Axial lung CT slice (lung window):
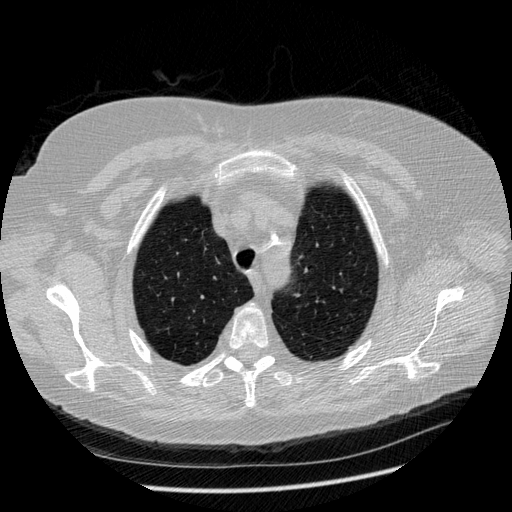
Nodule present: no